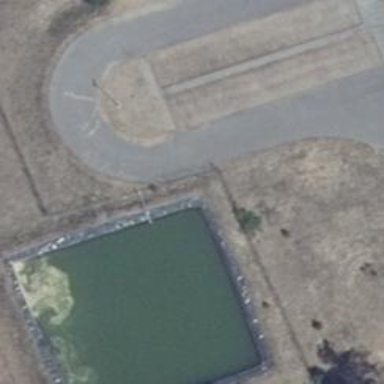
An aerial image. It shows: Fire water pond meant for emergency use.